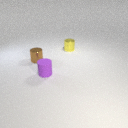
small yellow metal cylinder to the right of small purple rubber cylinder